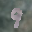
Label: 9